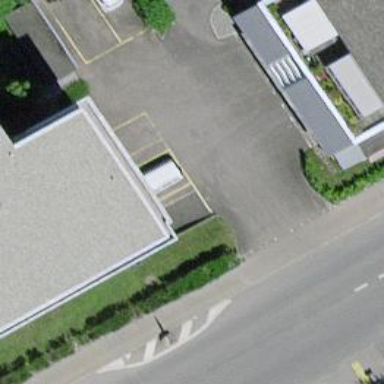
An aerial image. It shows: Street-side parking area with asphalt surface.